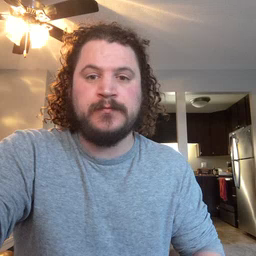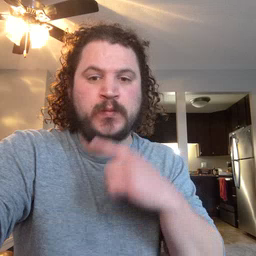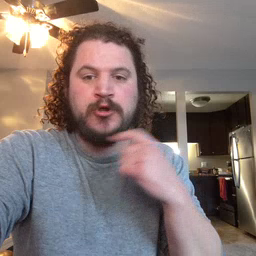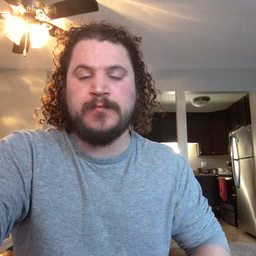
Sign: dryer